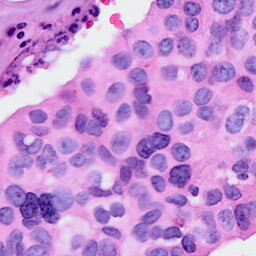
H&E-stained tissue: Breast